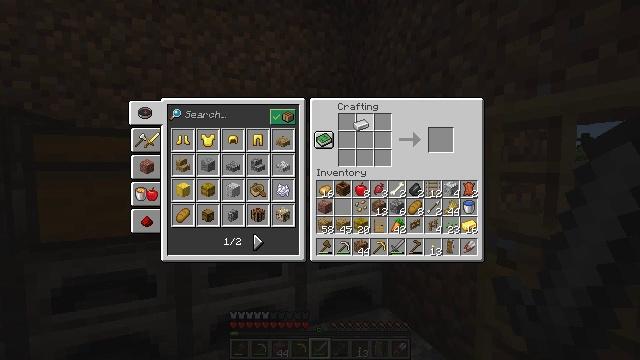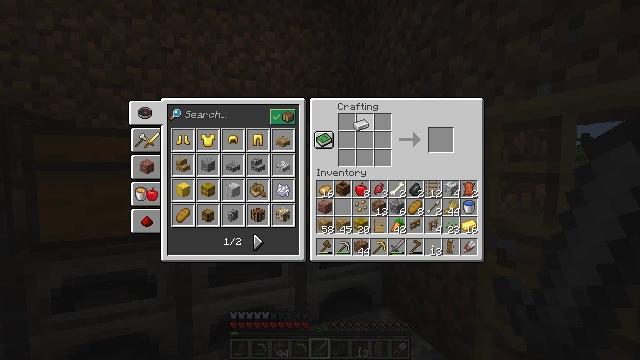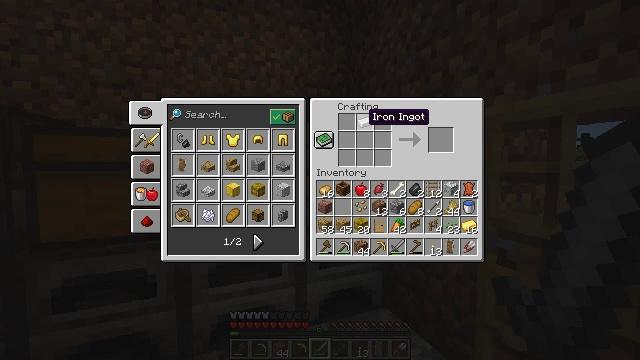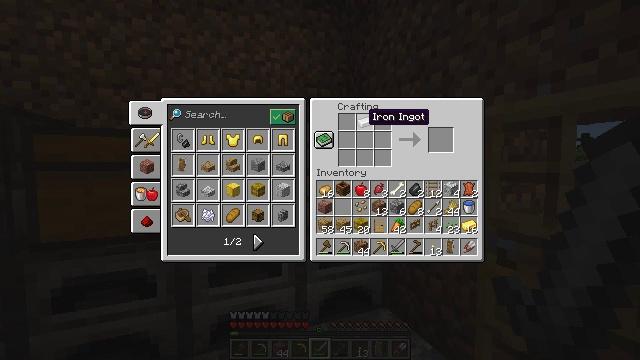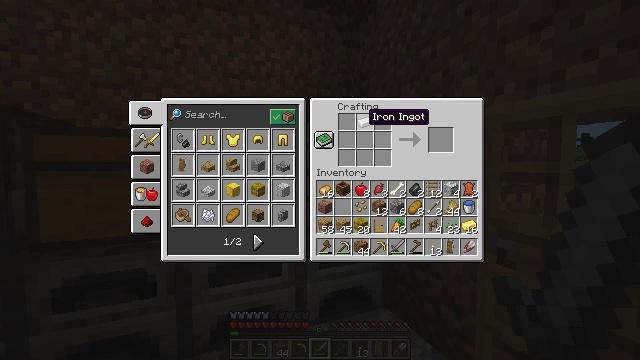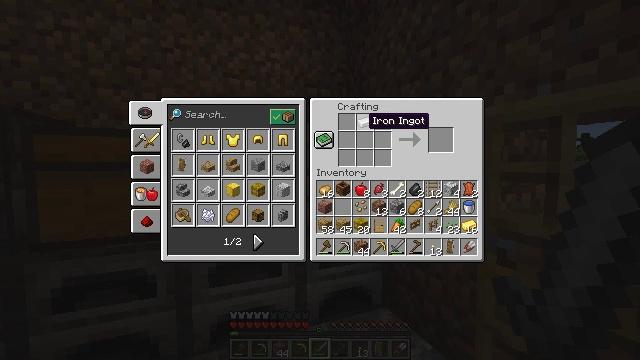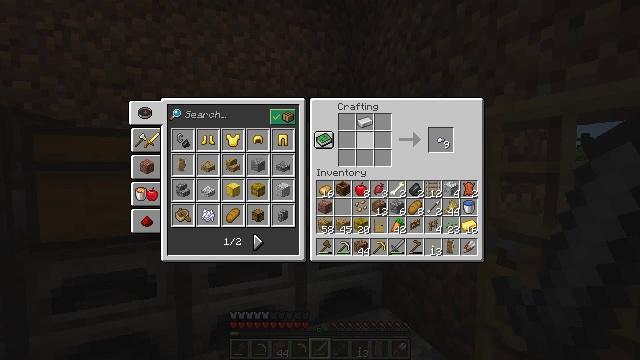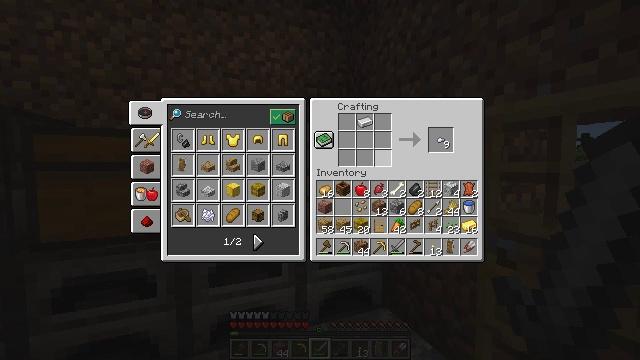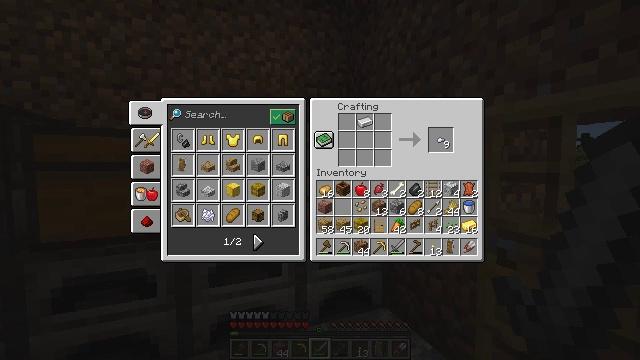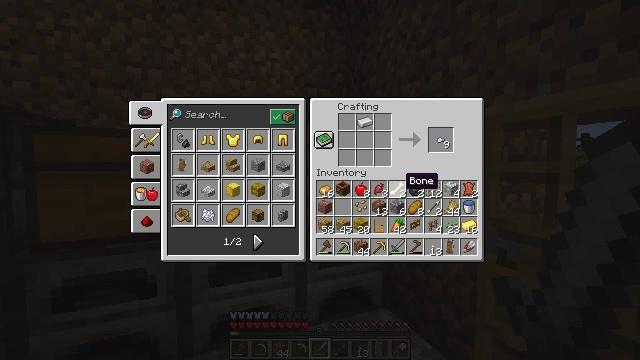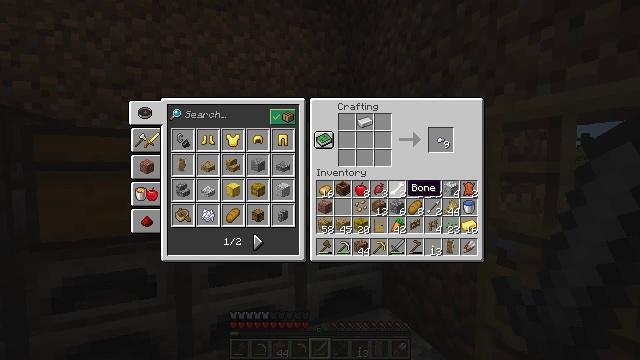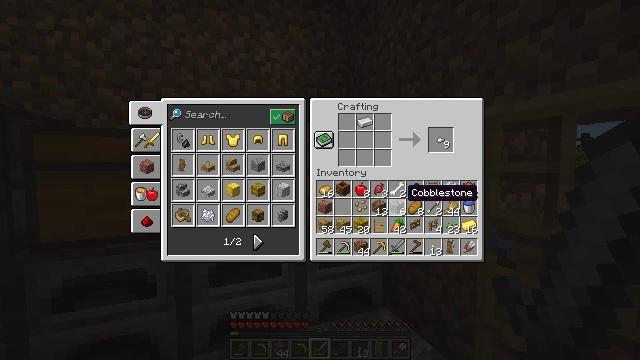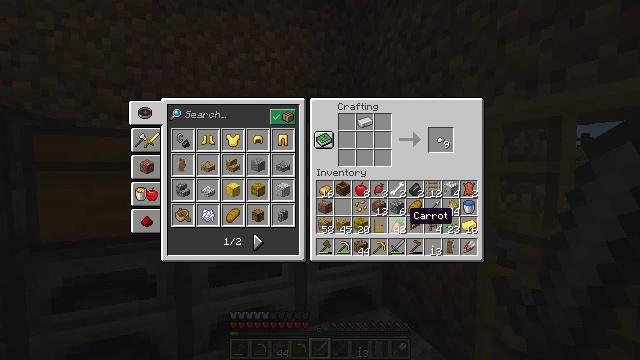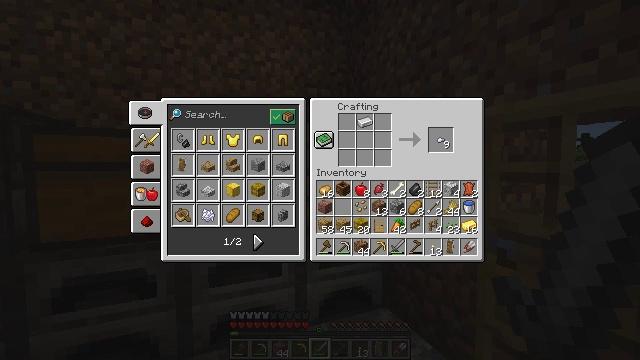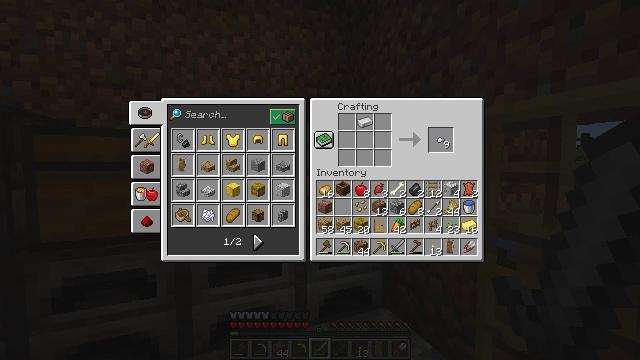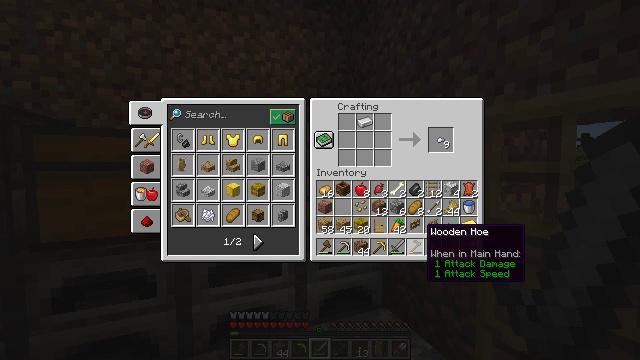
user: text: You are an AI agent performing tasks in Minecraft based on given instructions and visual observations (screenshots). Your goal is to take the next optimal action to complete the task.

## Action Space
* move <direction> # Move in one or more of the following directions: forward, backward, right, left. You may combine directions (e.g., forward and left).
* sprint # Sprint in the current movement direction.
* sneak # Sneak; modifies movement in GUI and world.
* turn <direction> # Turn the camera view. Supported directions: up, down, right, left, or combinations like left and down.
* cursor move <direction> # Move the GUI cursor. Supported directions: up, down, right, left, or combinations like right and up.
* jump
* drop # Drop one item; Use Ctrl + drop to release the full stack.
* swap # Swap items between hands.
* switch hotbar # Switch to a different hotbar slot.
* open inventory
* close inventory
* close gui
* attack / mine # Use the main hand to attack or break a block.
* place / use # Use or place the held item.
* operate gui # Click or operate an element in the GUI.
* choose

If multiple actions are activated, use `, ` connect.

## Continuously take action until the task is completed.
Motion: motion action
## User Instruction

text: Gather dirt.
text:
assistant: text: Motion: attack / mine
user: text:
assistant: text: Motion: no_op
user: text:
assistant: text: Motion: no_op
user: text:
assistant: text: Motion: no_op
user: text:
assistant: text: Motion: no_op
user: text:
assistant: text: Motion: turn down
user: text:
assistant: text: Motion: turn right and down
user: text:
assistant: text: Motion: turn right and down
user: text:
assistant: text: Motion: turn right and down
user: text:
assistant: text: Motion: turn down
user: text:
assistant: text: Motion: no_op
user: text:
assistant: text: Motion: turn down
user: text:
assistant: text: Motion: turn down
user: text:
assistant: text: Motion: no_op
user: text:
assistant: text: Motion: turn right
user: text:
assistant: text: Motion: turn right
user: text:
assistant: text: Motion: turn right
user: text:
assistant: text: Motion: turn right
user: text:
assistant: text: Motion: turn right and up
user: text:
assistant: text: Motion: no_op
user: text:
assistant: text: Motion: no_op
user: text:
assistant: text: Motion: no_op
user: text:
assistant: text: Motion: no_op
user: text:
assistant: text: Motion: no_op
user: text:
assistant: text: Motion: turn right
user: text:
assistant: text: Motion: turn right and down
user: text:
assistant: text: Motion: no_op
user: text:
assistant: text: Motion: no_op
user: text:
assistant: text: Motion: no_op
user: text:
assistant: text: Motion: no_op